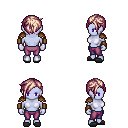
a pixel art fantasy rpg character, female body template, dark elf, purple skin, leather shoulder armor, magenta pants, white blonde pixie cut hairstyle, leather bracers, gray slippers, four views (front, back, left, right), 2x2 character sprite sheet, small pixel art, hard edges, no anti-aliasing